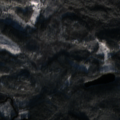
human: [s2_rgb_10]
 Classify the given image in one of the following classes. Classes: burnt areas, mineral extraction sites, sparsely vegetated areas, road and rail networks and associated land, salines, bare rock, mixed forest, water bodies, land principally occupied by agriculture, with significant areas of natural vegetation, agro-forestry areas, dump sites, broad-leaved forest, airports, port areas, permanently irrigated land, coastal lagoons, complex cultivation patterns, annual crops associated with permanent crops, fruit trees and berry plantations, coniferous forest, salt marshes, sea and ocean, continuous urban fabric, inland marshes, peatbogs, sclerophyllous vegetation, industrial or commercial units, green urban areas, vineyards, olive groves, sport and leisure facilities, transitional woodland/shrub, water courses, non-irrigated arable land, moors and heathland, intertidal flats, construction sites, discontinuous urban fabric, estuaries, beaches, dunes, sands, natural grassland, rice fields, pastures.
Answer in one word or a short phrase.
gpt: coniferous forest, mixed forest, transitional woodland/shrub